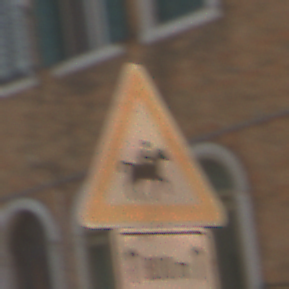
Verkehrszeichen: ReiterLinks
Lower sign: LaengeEinerStrecke1
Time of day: MorningAfternoon
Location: Outdoor (Urban)
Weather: Clear
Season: NotSpecified
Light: Natural